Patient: sex M, age 65
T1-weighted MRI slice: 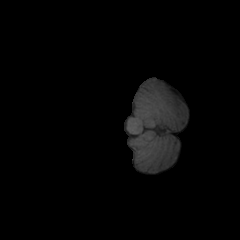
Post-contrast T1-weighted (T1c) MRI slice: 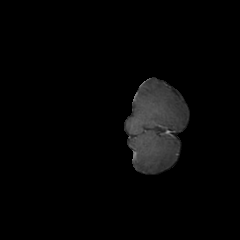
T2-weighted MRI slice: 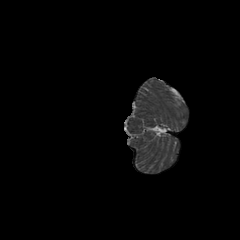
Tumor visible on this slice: no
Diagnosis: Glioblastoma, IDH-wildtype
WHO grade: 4